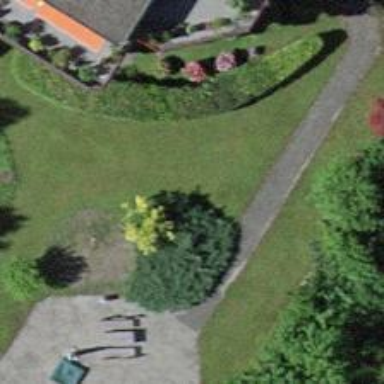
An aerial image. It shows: Garden area designated for leisure land.